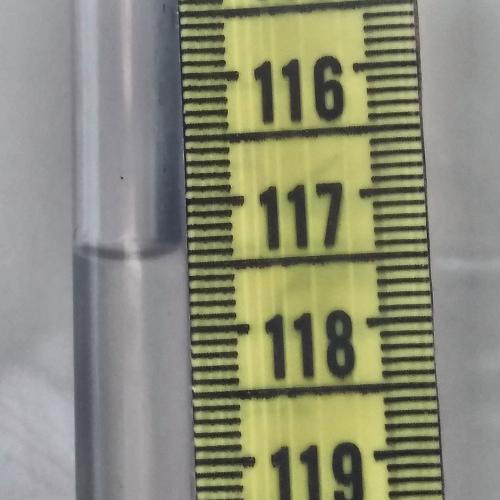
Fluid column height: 117.4 cm